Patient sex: M
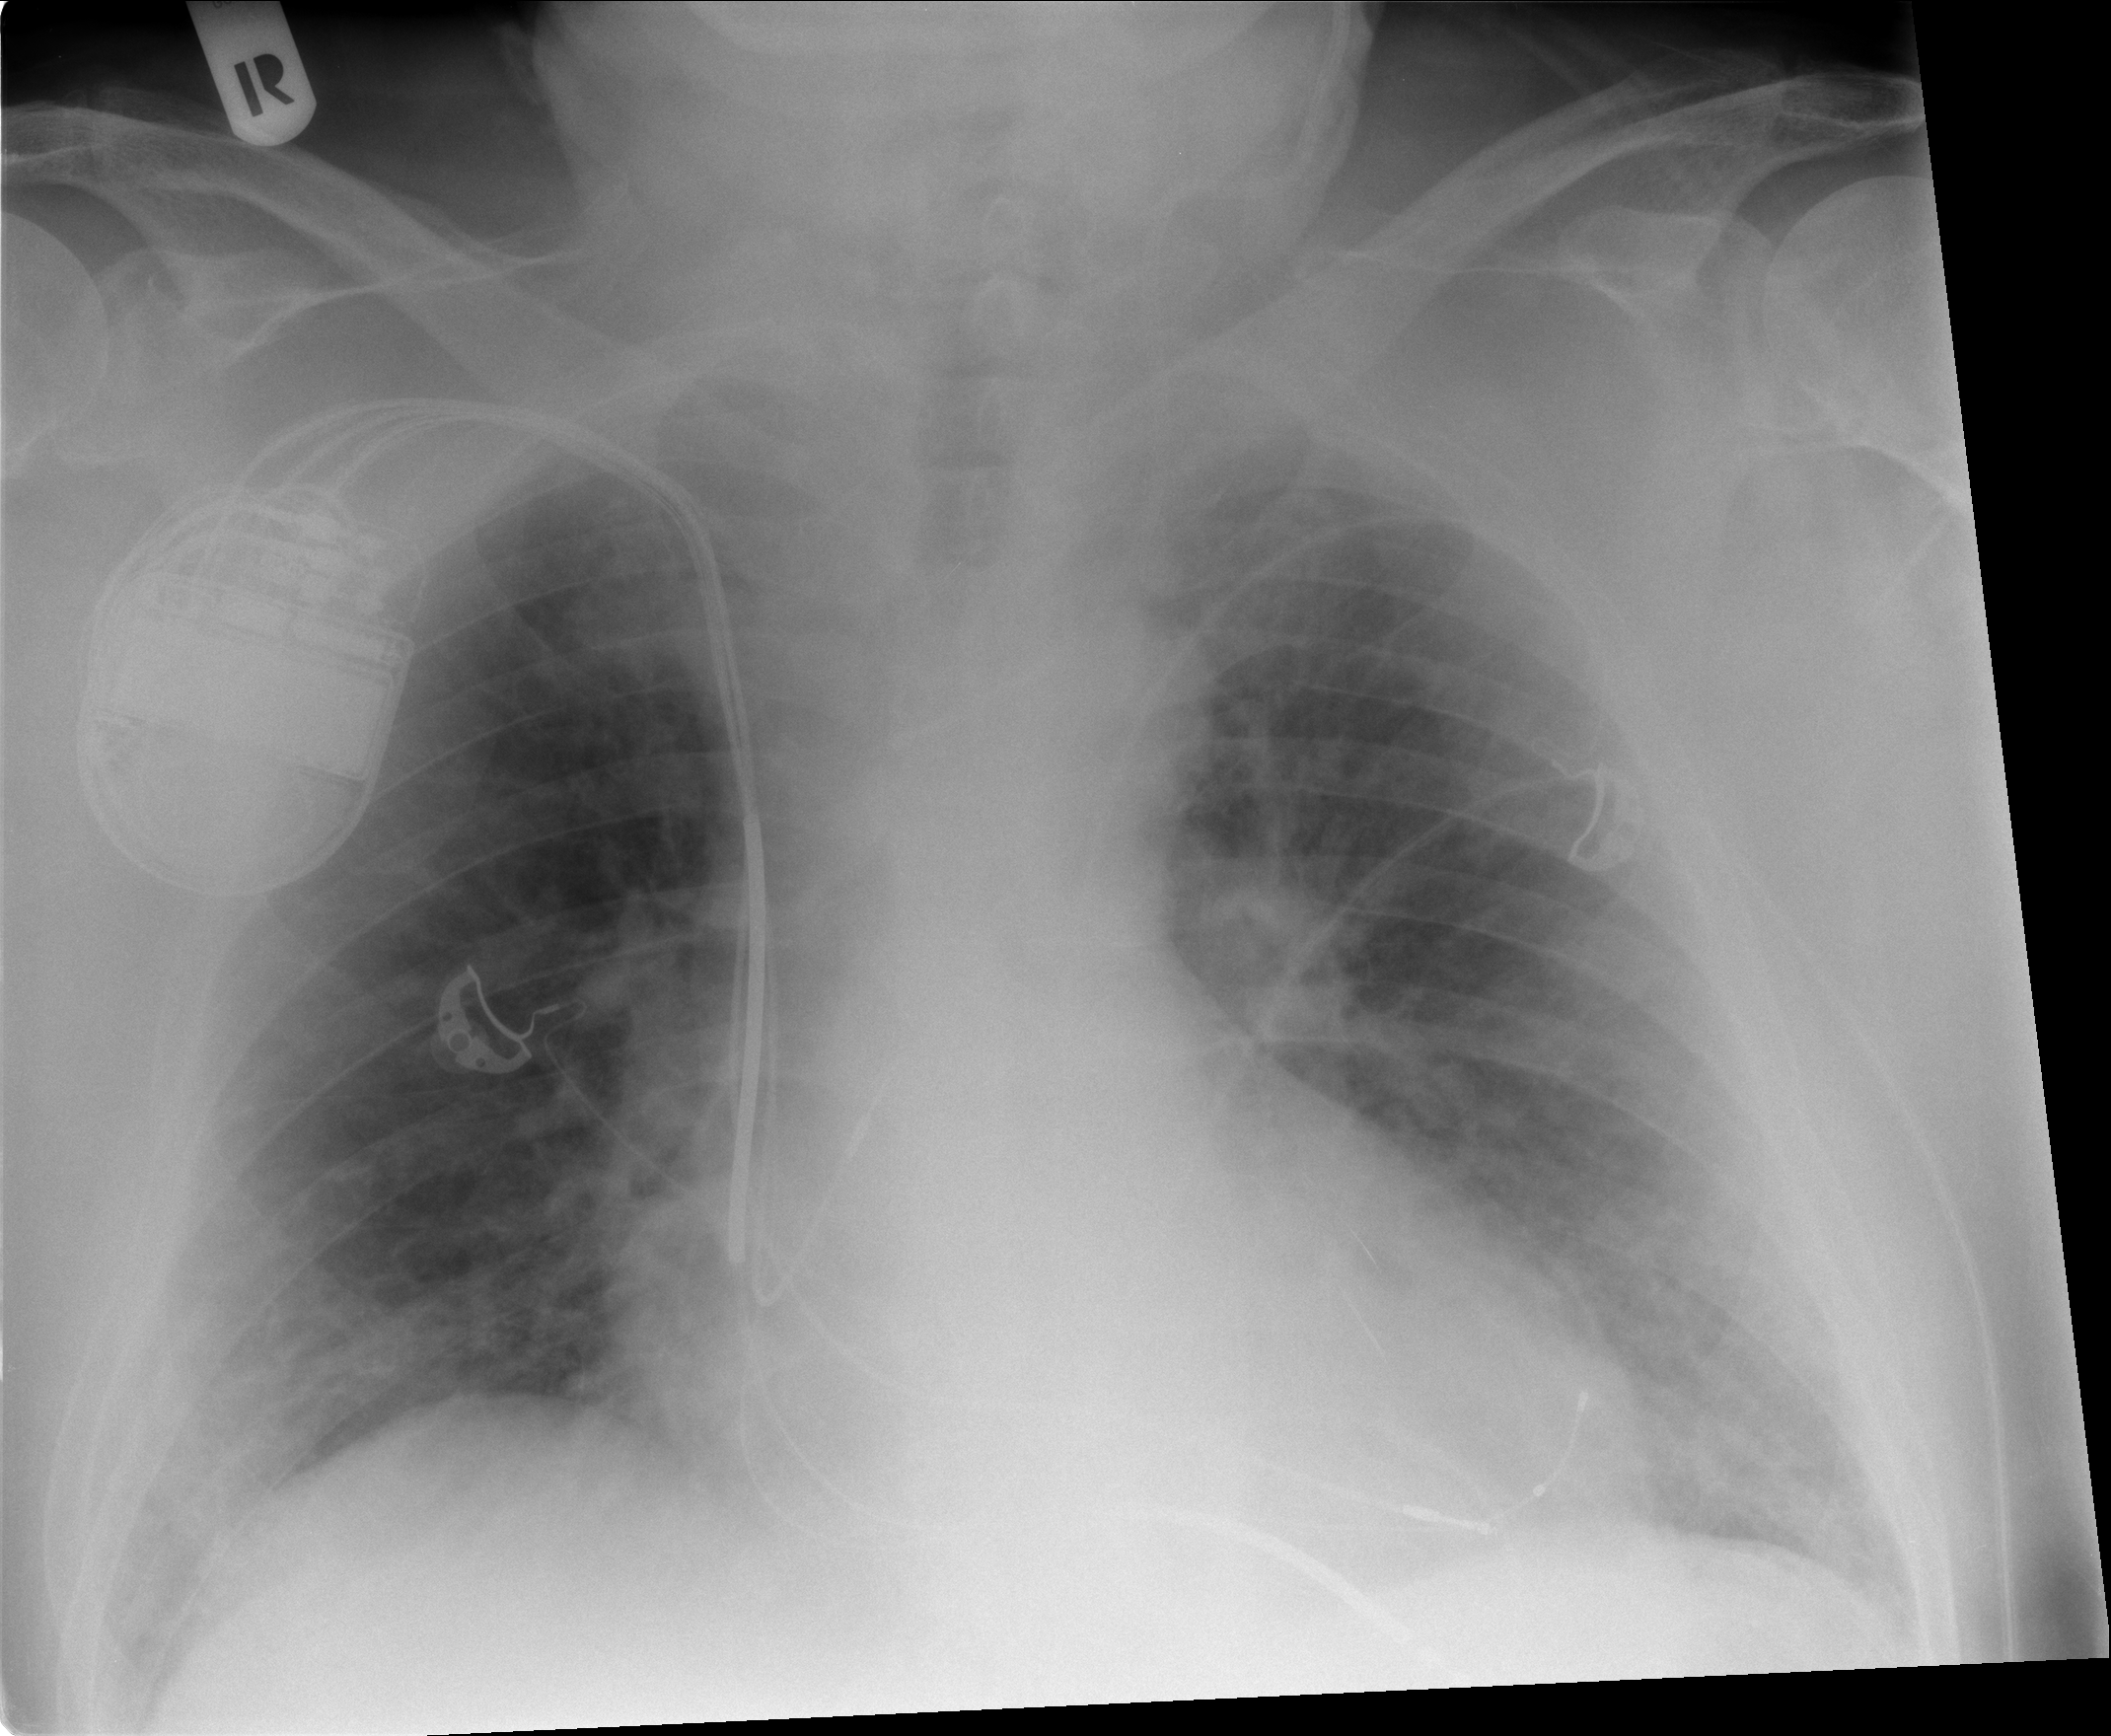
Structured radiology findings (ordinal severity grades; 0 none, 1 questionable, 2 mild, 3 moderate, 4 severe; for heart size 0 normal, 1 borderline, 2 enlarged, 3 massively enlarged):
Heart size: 2
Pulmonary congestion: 3
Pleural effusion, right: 2
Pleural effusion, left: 2
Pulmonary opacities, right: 2
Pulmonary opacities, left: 2
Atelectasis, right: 2
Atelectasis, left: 2